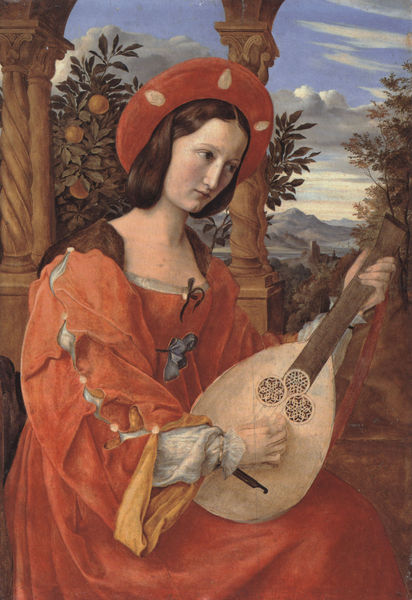
Titel: Clara Bianca von Quandt
Künstler: Julius Schnorr von Carolsfeld
Standort: Berlin
Institution: Alte Nationalgalerie
Schlagwörter: baum, berg, blau, blätter, hand, himmel, kopf, meer, schatten, wasser, weiß, wolken, bäume, fluss, gelb, landschaft, mädchen, sitzen, stadt, äste, ausschnitt, braun, brust, finger, frau, frisur, grau, haar, hintergrund, holz, hut, kleid, licht, mund, nase, orange, schwarz, stirn, säule, säulen, terasse, blick, dame, gebäude, haus, hund, obst, park, rot, wolke, haube, malerei, schleife, mütze, architektur, arme, augen, bluse, gesicht, kleidung, pelz, ärmel, bildnis, hals, hände, instrument, portrait, porträt, öl, horizont, sonnenaufgang, zweige, haare, mantel, sitzend, adel, gitarre, musik, pflanze, schleifen, brosche, kinn, knopf, lippe, lippen, renaissance, rosa, schultern, tal, wald, turm, früchte, garten, bewölkt, balkon, lächeln, mandarine, orangen, orangenbaum, taille, terrasse, äpfel, italien, süden, berge, gebirge, gipfel, hang, sonnenuntergang, hof, romantik, steg, spielen, musikinstrument, musizieren, knie, knöpfe, nazarener, stola, spiel, burg, palast, bedeckt, seite, allegorie, festlich, sitzfigur, gedreht, löcher, kapitelle, kapitell, spielend, saite, singen, rosette, schultertuch, baldachin, adlige, sfumato, besatz, laute, mandoline, saiten, zupfen, obstbaum, orangerie, leier, deutschrömer, spirale, musikerin, ikone, rinascimental, farbigkeit, leiser, kapitel, landschaftsausblick, pre-raphaeliten, pelzbesatz, overbeck, lauten, arem, cecilia, gedrehte säulen, rotstich, burne-jones, südfrüchte, musiziereb, 1500, mandorline, gekuppelte säule, pre-raphaelites, orangien